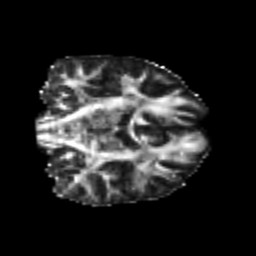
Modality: FA
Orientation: coronal
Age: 20
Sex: male
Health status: healthy
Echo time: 0.074 s